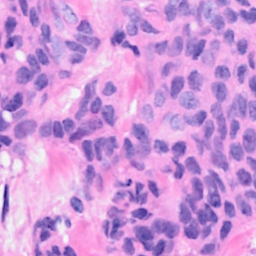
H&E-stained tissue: Breast